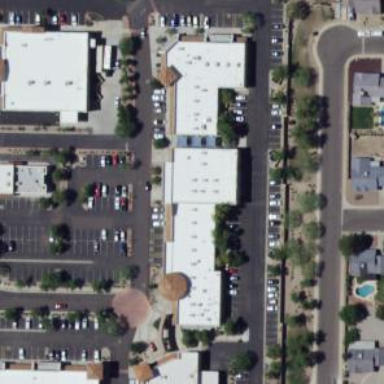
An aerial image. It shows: Retail area.